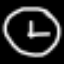
Label: clock